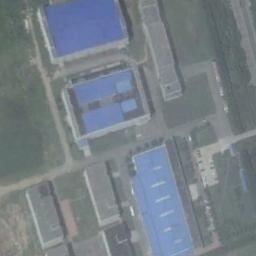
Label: industrial_area